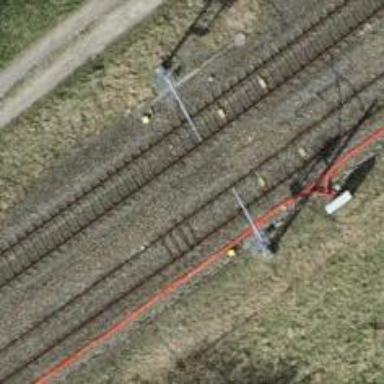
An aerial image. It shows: Railway signal.